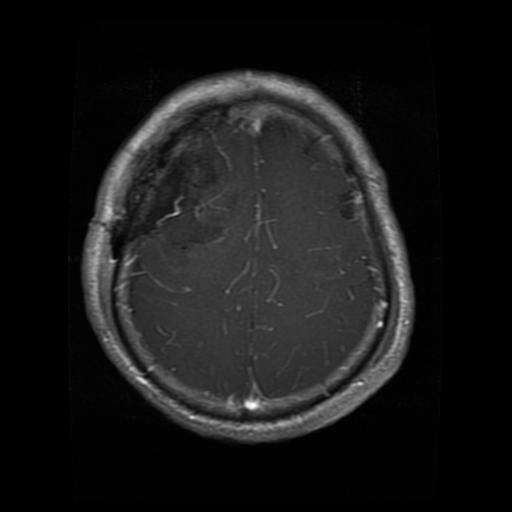
Label: glioma